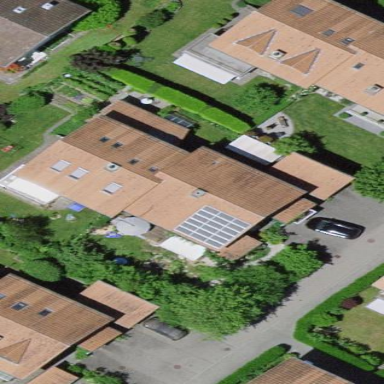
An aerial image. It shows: Residential building with gabled roof.